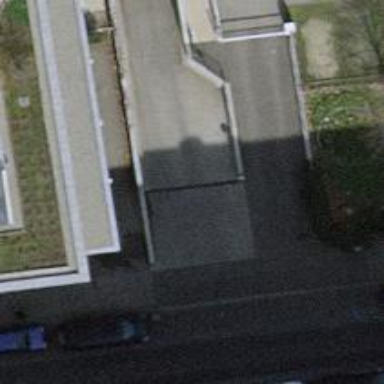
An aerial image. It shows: Lift gate barrier.